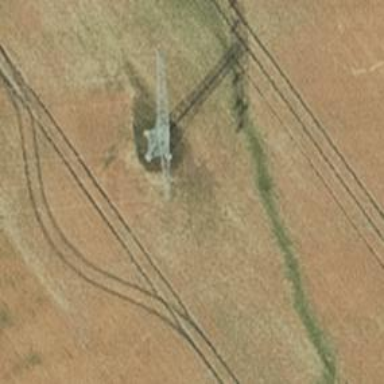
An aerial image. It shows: Power tower.